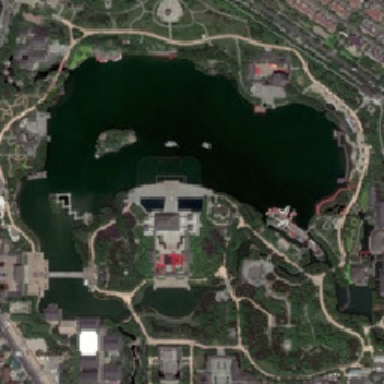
The emerald tree is green .